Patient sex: M
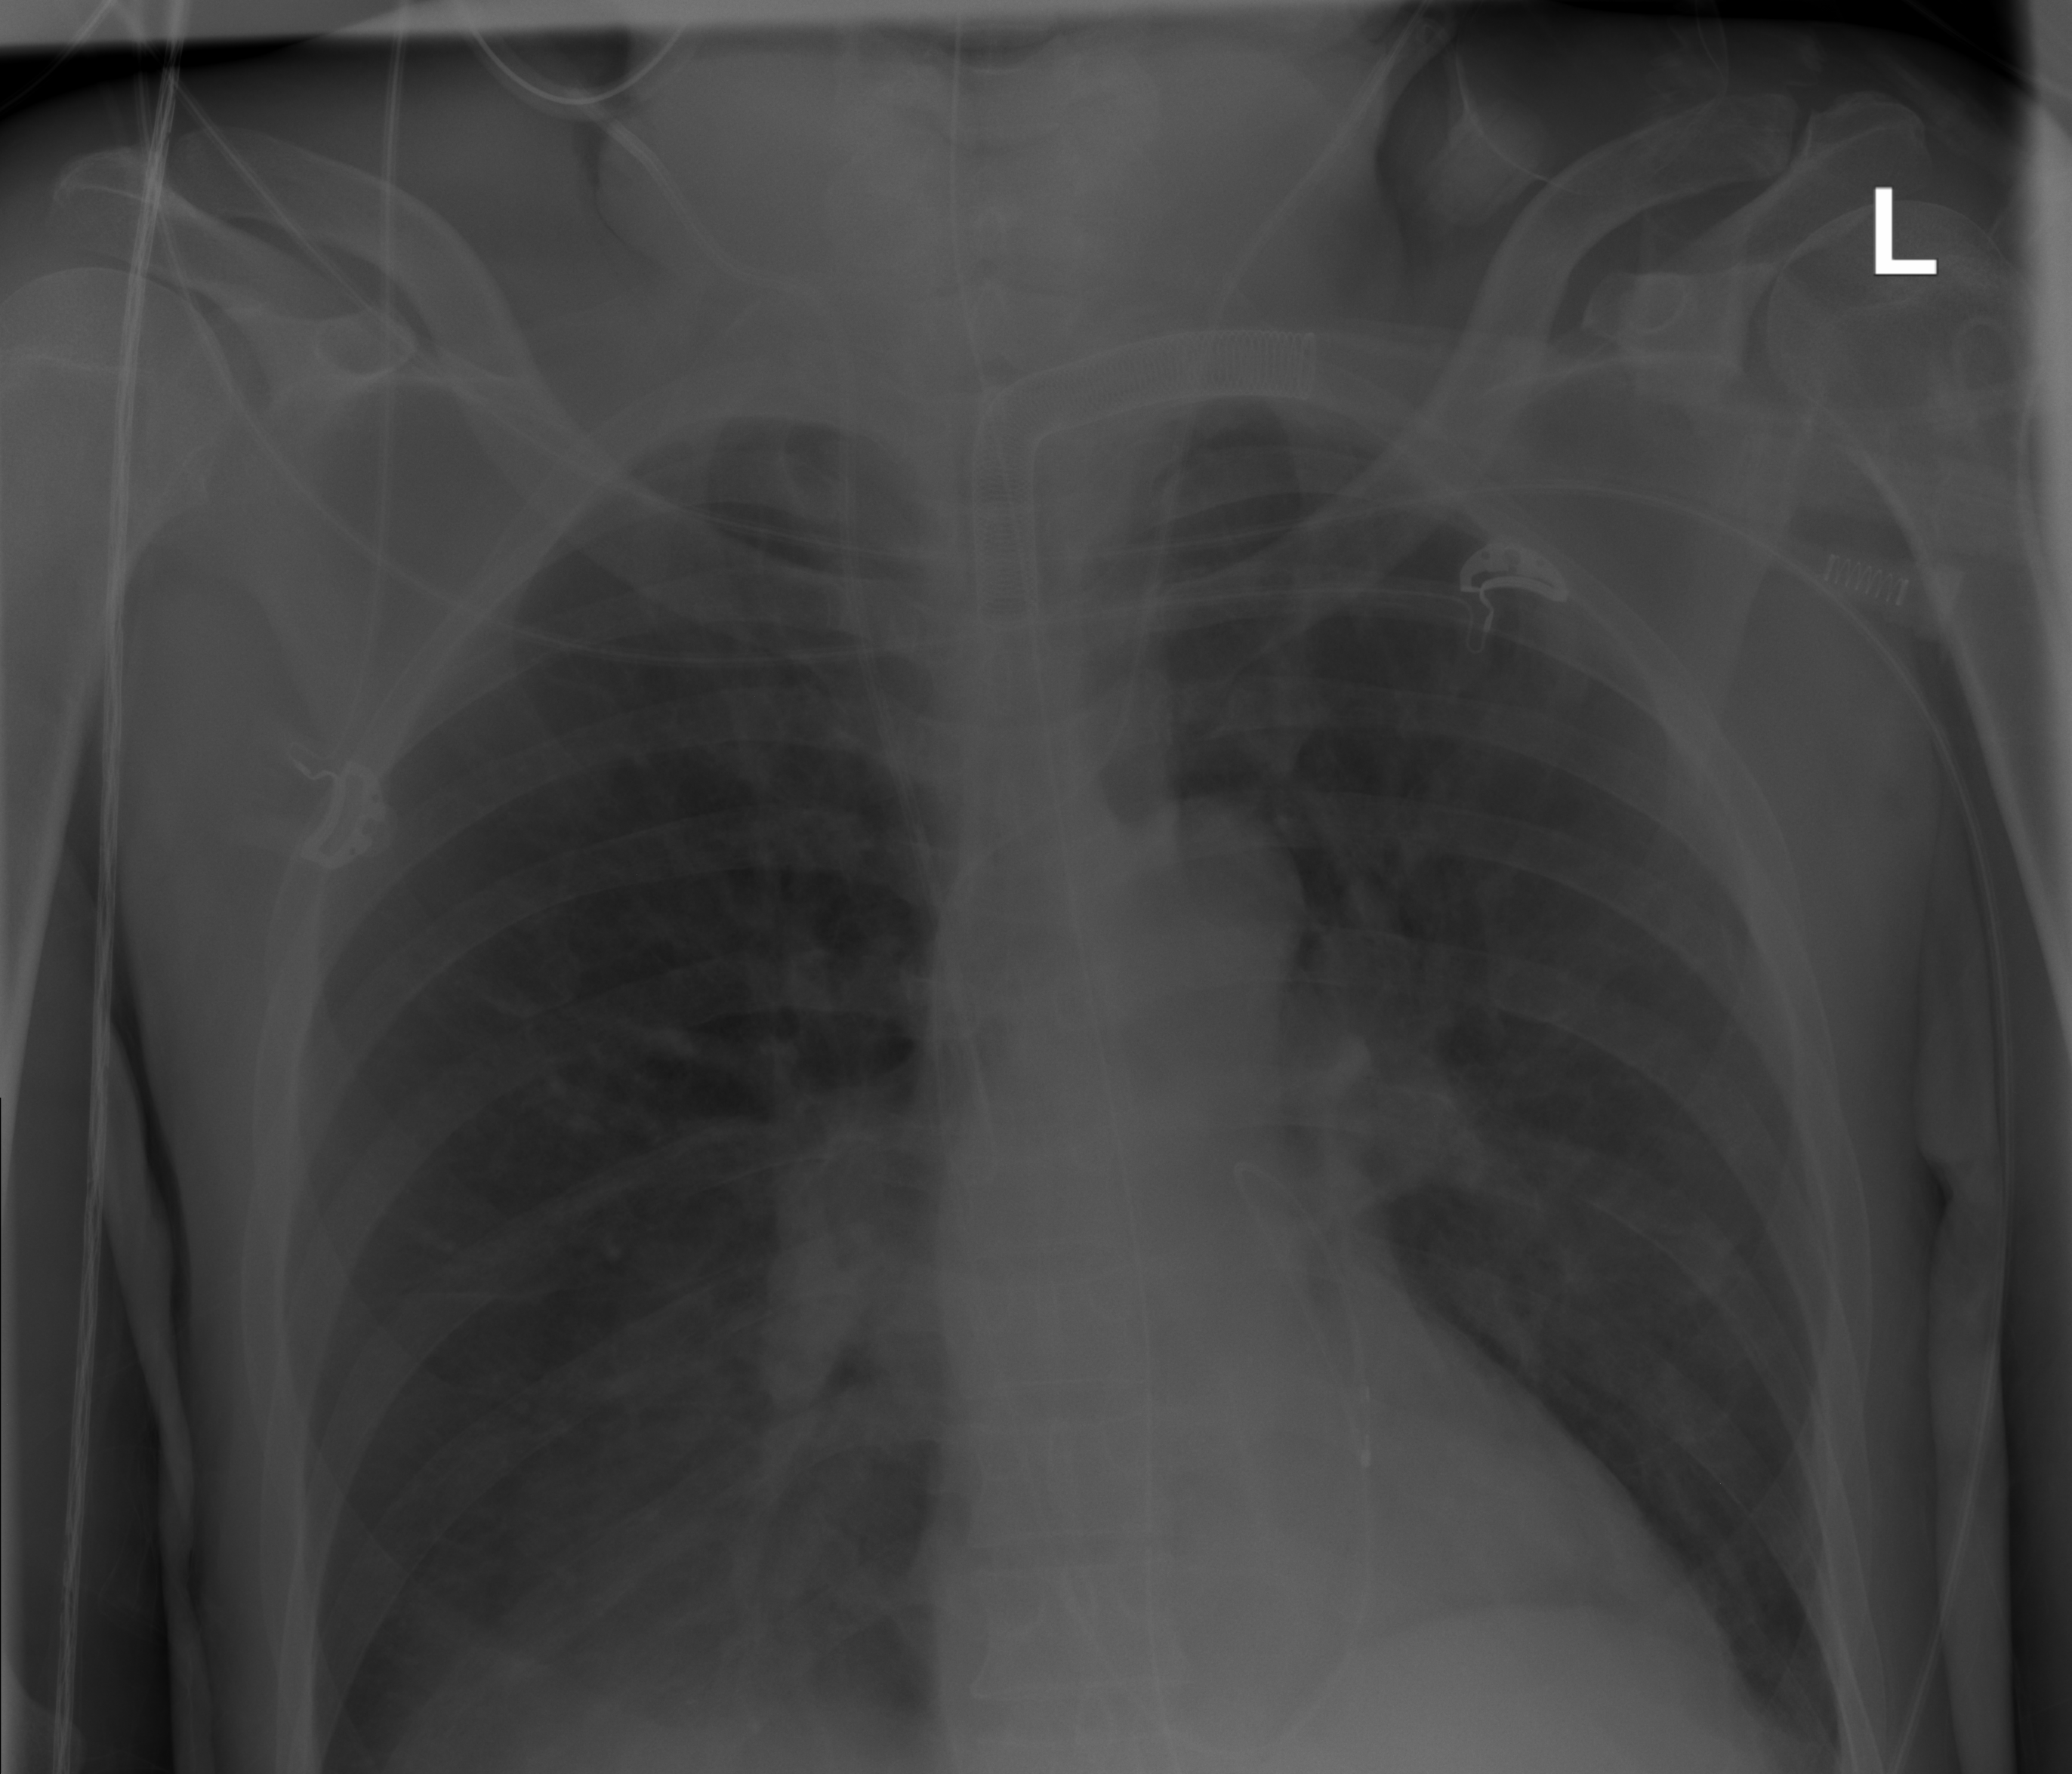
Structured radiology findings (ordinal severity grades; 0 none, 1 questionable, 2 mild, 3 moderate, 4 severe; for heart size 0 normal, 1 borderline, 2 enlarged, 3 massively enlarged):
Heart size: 0
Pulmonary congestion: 0
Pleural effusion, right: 2
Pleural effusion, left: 0
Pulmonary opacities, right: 0
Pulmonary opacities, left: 0
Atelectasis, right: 2
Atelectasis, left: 0